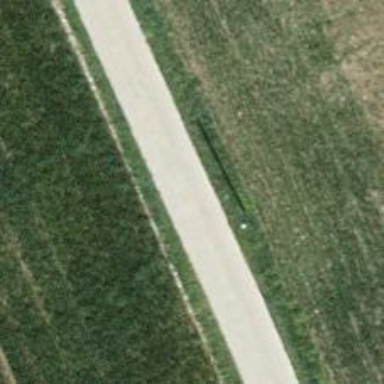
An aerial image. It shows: Asphalt track with grade 1 tracktype.